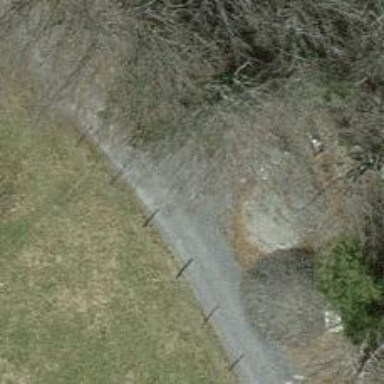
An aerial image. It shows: Bench.